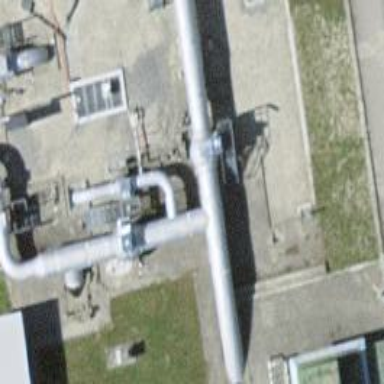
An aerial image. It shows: Pipeline structure is shown.